Platform: macOS
Application: Chrome
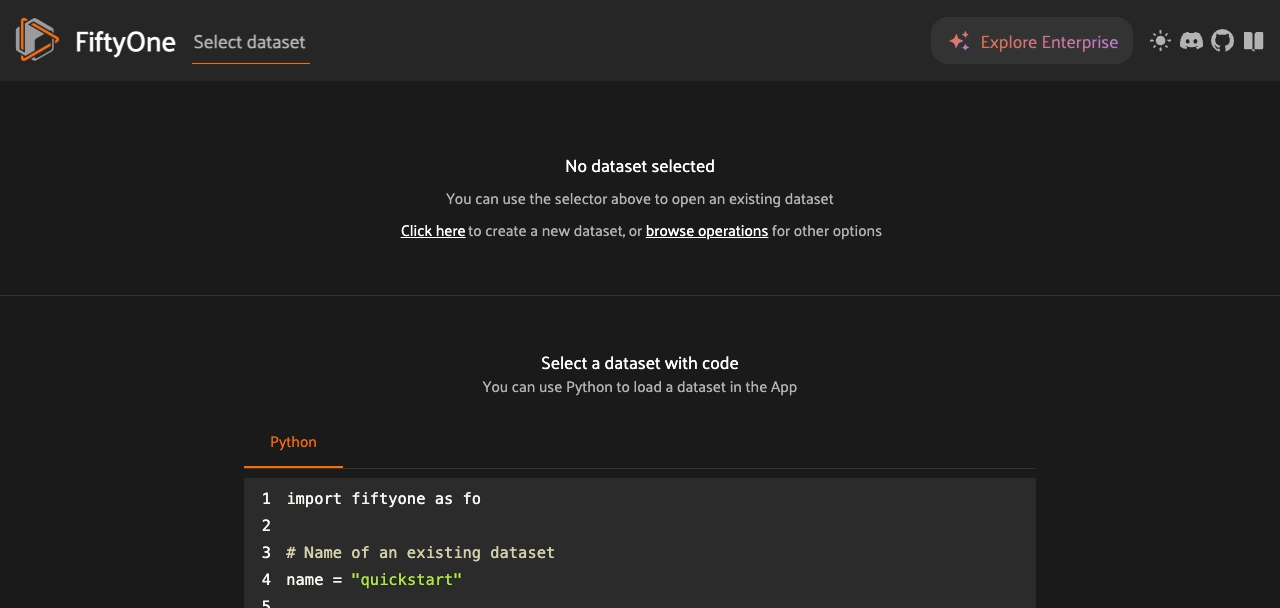
task_description: Open Select dataset menu
action_type: click
element_info: Menu Item
steps_since_start: 1